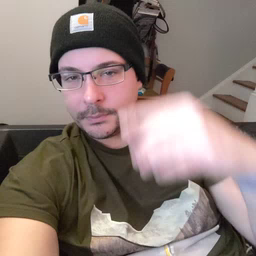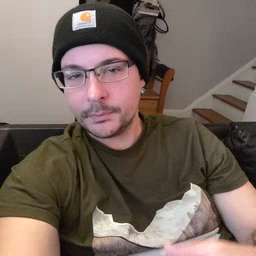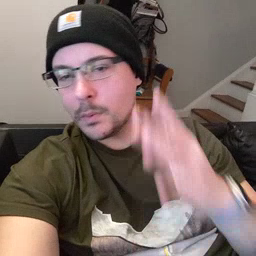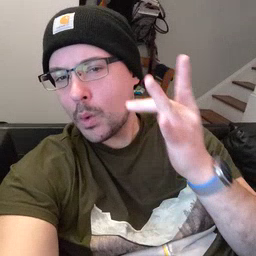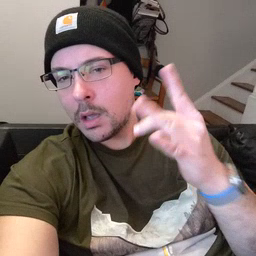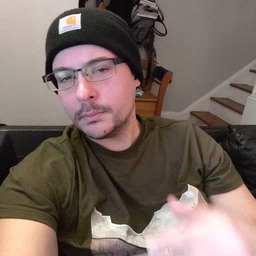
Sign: why